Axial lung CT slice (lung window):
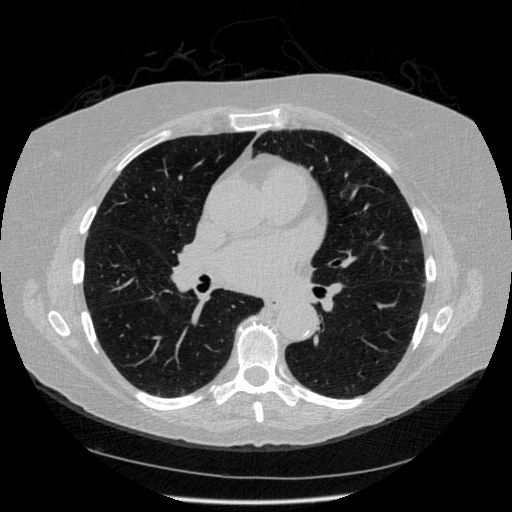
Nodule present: no